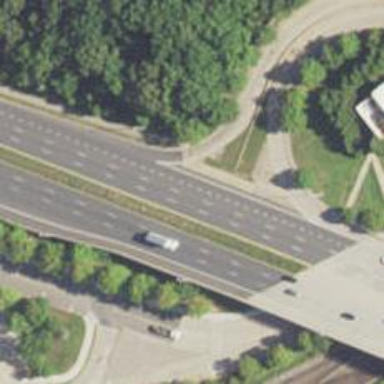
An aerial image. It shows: Primary highway with expressway characteristics.